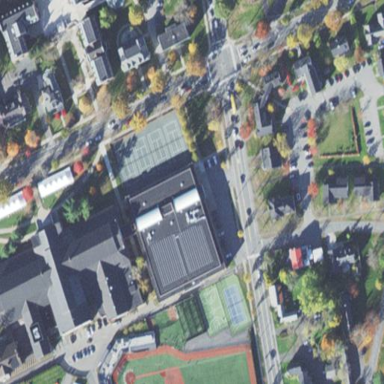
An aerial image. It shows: Sports centre building.